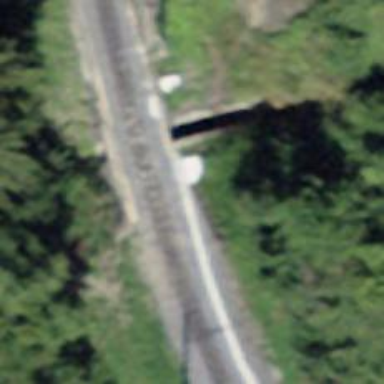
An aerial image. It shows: Narrow-gauge railway bridge with electrified contact lines and one track.